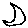
Label: moon